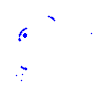
Particle: kaon